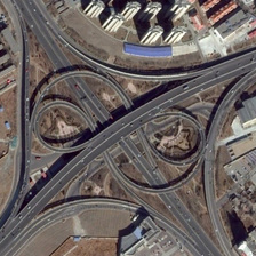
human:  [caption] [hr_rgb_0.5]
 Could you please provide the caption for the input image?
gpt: The tall and stupid past is very close.

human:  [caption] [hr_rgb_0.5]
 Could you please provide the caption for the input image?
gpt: The towering stupid past is very close.

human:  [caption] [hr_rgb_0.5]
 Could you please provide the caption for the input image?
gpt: The towering and foolish past is arranged very closely.

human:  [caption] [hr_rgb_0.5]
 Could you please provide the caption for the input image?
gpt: The towering and stupid past is closely arranged.

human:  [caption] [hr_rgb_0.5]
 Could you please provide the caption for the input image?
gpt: The towering and stupid past is very close.